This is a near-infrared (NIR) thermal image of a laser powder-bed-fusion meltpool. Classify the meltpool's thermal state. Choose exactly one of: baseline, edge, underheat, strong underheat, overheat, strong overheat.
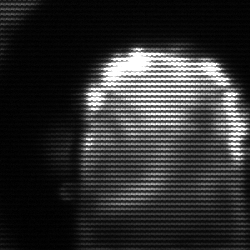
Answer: baseline